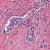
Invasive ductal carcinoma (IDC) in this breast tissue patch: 1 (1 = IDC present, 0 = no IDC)